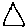
Label: triangle